I will show an image sequence of human cooking. I have annotated the images with numbered circles. Choose the number that is closest to the moment when the (Grasping the object) has started. You are a five-time world champion in this game. Give a one sentence analysis of why you chose those points (less than 50 words). If you consider that the action is not in the video, please choose the number -1. Provide your answer at the end in a json file of this format: {"points": []}
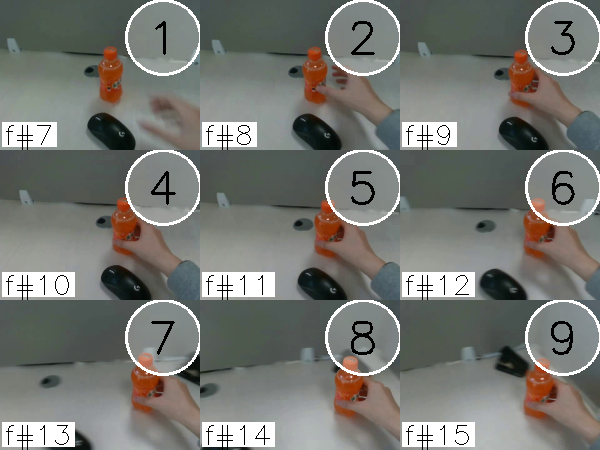
Frame 4 shows the clearest moment of hand-object contact.
{"points": [4]}